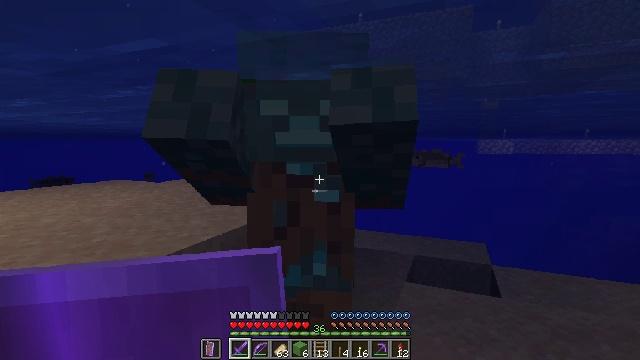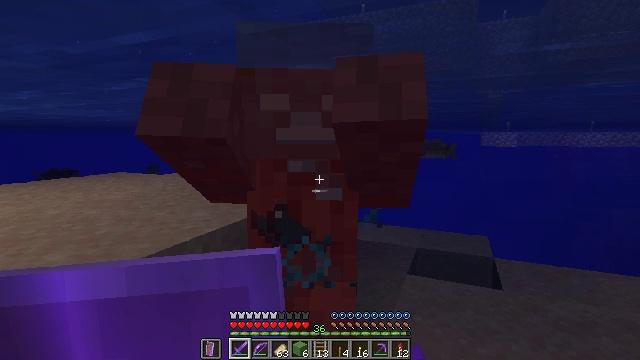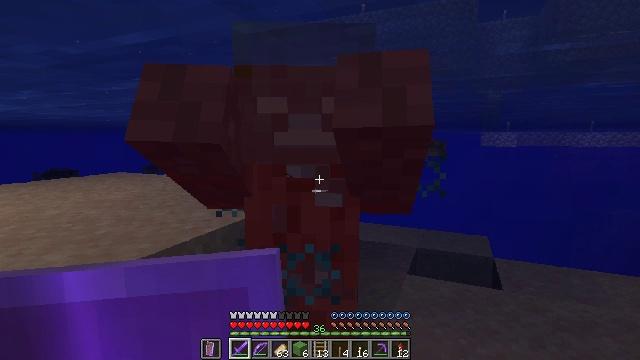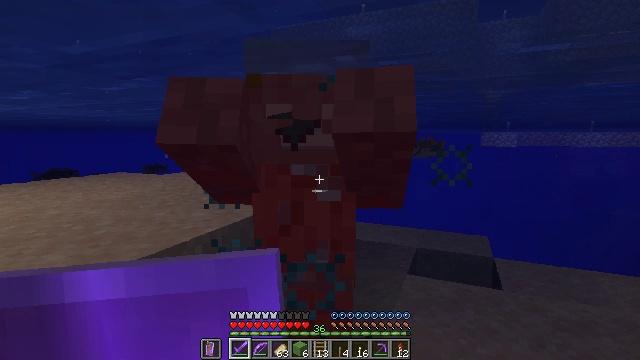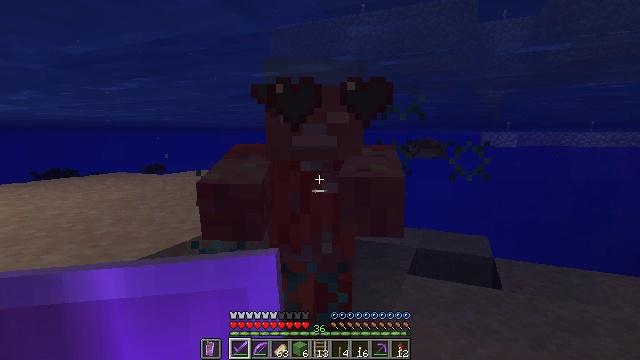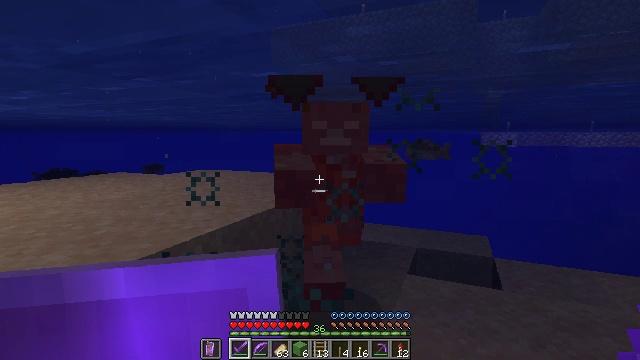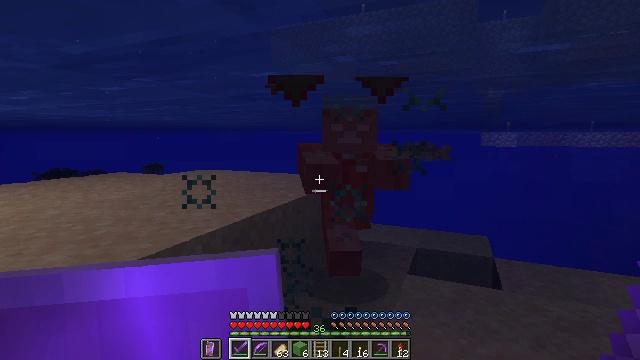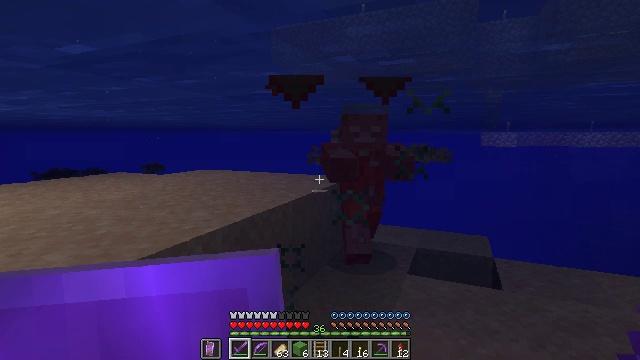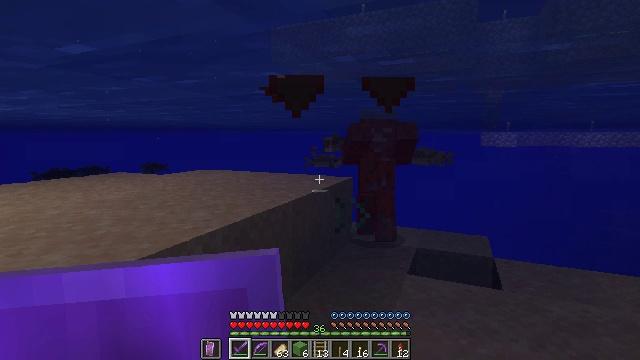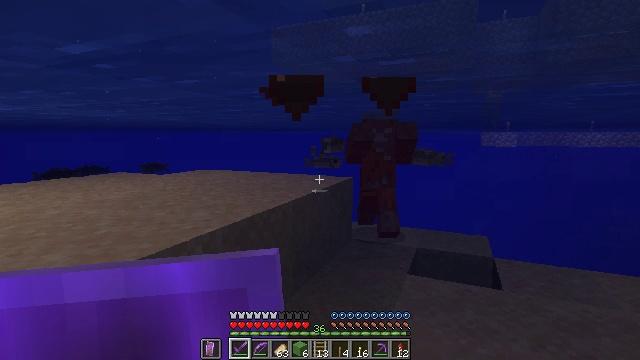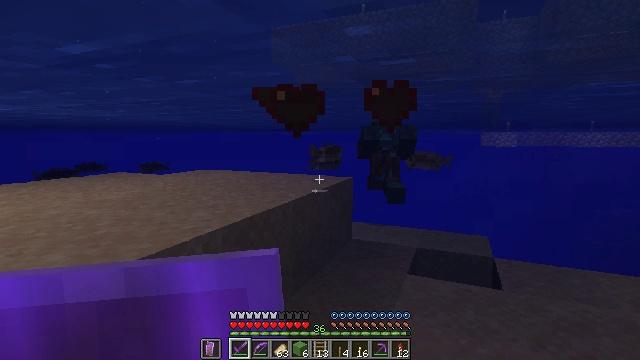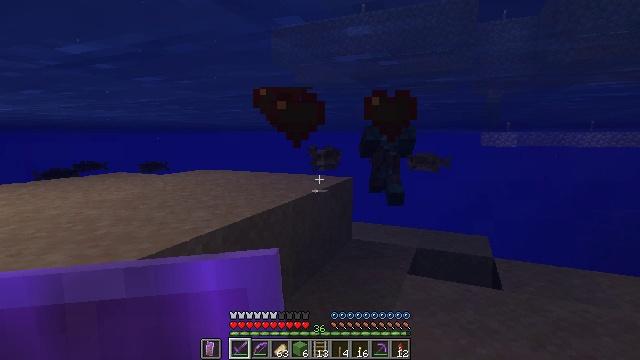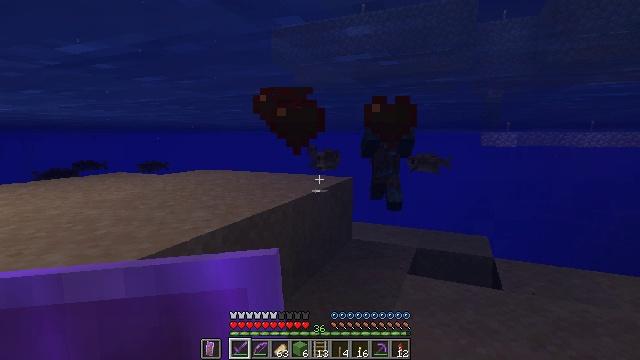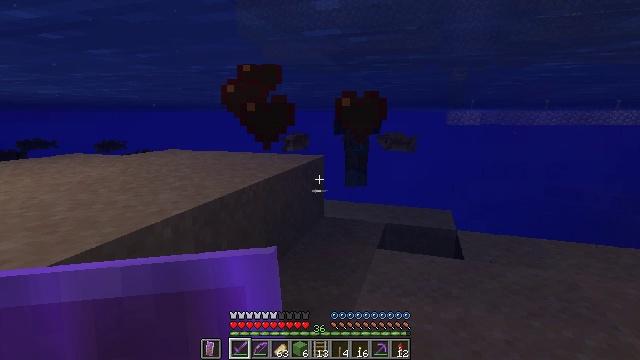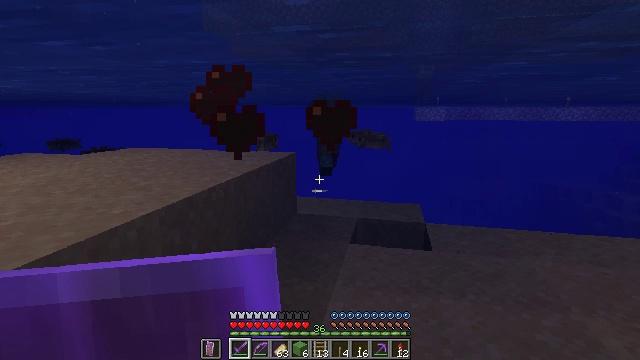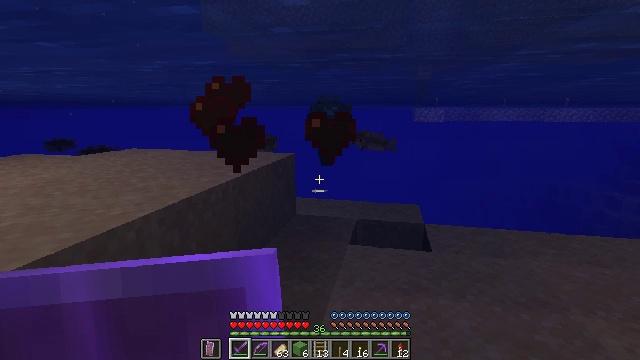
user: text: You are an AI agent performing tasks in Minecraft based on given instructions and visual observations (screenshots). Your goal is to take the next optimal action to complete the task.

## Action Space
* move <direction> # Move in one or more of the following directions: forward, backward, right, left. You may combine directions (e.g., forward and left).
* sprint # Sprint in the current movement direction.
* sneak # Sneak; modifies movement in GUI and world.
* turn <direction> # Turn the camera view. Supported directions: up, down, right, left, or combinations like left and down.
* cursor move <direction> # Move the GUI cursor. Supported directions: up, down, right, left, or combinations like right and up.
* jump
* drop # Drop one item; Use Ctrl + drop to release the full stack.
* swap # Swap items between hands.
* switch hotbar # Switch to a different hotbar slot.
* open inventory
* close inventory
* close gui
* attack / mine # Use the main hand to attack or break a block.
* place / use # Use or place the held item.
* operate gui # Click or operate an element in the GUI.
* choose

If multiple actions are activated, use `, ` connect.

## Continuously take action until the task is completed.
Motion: motion action
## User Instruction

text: Battle with a drowned.
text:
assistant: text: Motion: turn down
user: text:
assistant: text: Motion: no_op
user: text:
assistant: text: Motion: no_op
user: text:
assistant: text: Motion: no_op
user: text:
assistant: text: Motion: no_op
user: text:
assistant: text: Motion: no_op
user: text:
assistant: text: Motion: attack / mine
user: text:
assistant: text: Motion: attack / mine
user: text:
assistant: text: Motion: attack / mine
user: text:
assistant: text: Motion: attack / mine
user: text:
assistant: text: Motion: attack / mine
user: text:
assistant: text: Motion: no_op
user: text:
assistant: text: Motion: turn right and down
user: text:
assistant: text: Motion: turn right
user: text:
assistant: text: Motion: no_op
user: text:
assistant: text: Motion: no_op
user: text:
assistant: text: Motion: move forward
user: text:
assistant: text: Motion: move forward, turn right and up
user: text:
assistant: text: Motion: move forward
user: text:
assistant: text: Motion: move forward
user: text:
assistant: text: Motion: move forward
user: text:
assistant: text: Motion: move forward
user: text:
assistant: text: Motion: move forward
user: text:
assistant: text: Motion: move forward, turn right and up
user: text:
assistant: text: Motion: move forward, turn right and up
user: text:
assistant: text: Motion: move forward, turn right and up
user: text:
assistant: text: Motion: move forward, turn right
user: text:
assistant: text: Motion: move forward, turn right
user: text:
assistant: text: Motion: move forward, turn right
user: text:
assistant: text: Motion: move forward